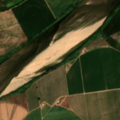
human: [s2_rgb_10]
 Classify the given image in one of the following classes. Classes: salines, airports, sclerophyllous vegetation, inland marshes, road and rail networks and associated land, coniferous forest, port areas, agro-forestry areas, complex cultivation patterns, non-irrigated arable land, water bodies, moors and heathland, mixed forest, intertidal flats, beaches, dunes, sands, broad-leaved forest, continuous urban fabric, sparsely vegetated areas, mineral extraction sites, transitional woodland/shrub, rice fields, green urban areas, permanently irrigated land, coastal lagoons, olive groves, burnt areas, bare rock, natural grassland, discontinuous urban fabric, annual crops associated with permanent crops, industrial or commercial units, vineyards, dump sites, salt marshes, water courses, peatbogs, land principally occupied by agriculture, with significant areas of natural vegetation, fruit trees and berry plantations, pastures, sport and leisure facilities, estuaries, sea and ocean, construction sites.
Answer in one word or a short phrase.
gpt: permanently irrigated land, complex cultivation patterns, water courses